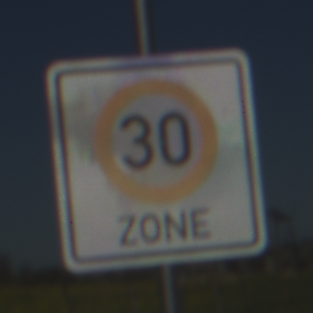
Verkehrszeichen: BeginnZone30
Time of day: MorningAfternoon
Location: Outdoor (RoadRail)
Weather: Clear
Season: NotSpecified
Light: Natural